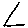
Label: triangle